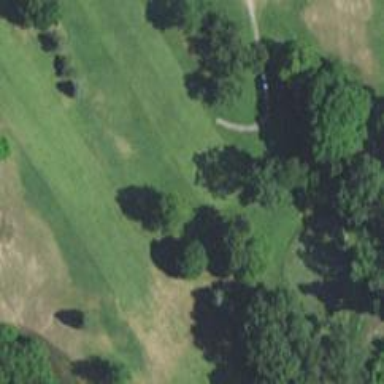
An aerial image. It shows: Golf hole.